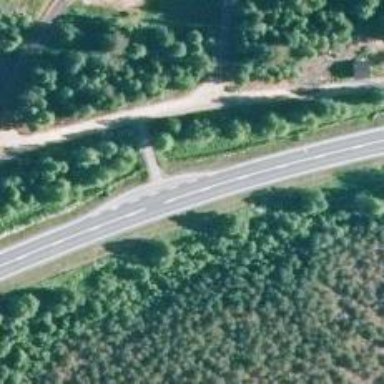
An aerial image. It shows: Asphalt road designated as trunk highway.